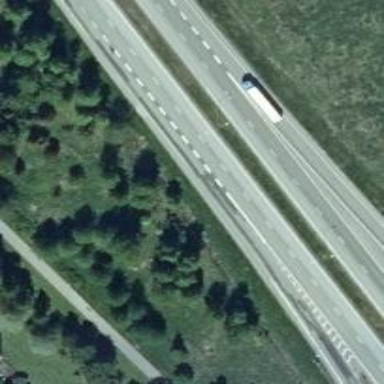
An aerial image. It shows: Asphalt motorway.